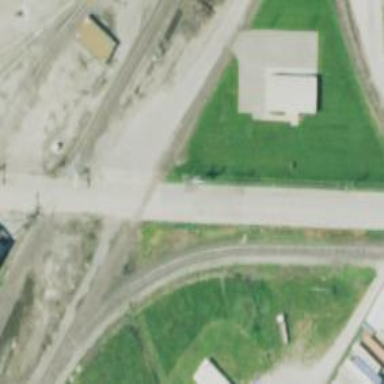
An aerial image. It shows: Railway level crossing.